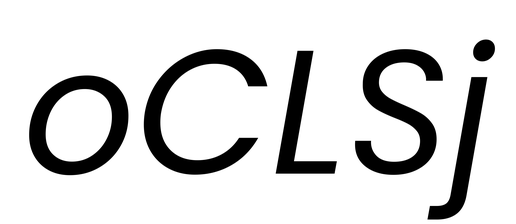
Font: Poppins-Italic